Interaction volume radius: 10 \u00c5
Interaction volume height: 15 \u00c5
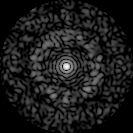
Disorder parameter: 0.8552